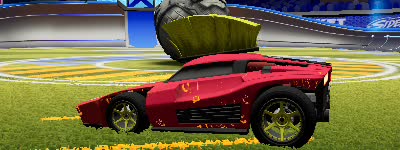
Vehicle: breakout